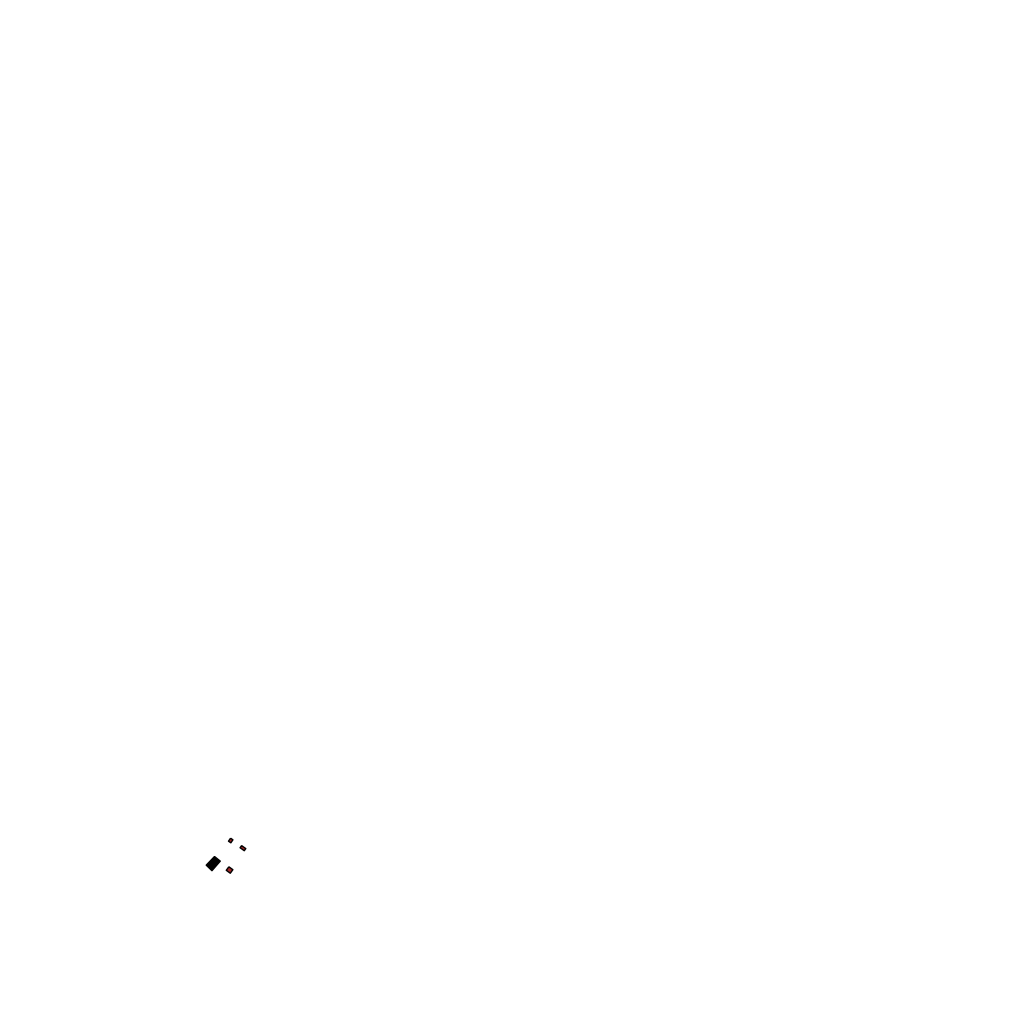
Tags: overhead vector_map, recreation, residential, individual_rise, density_1, Building, Facility, 1.0 km²